Field crop: maize
Growth stage: 2
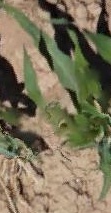
Species: maize